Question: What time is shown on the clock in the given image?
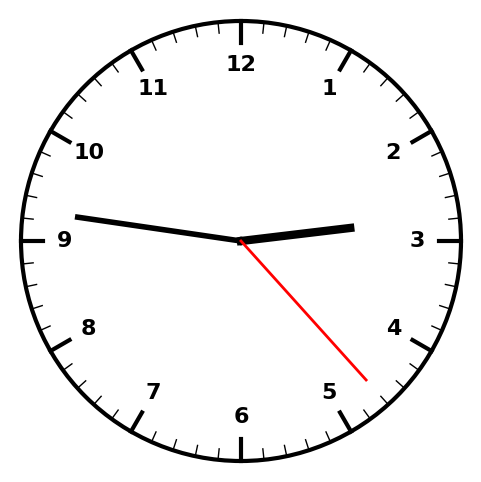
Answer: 02:46:23